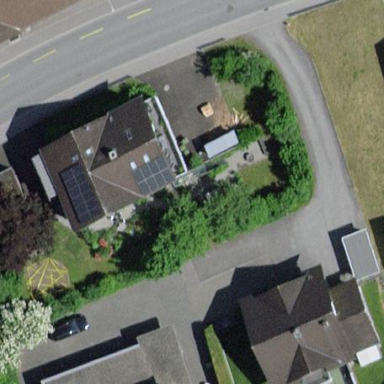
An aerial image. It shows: Detached building.